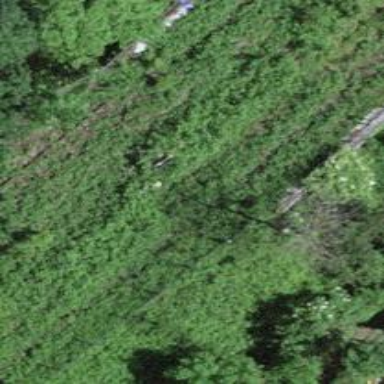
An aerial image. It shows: Disused railway bridge.